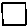
Label: square